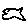
Label: fish